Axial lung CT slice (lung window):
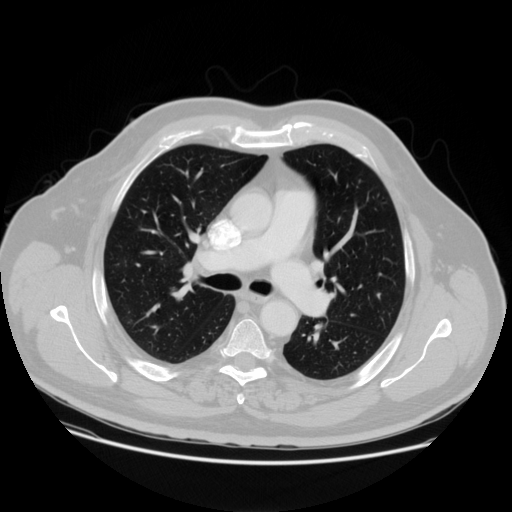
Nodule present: no